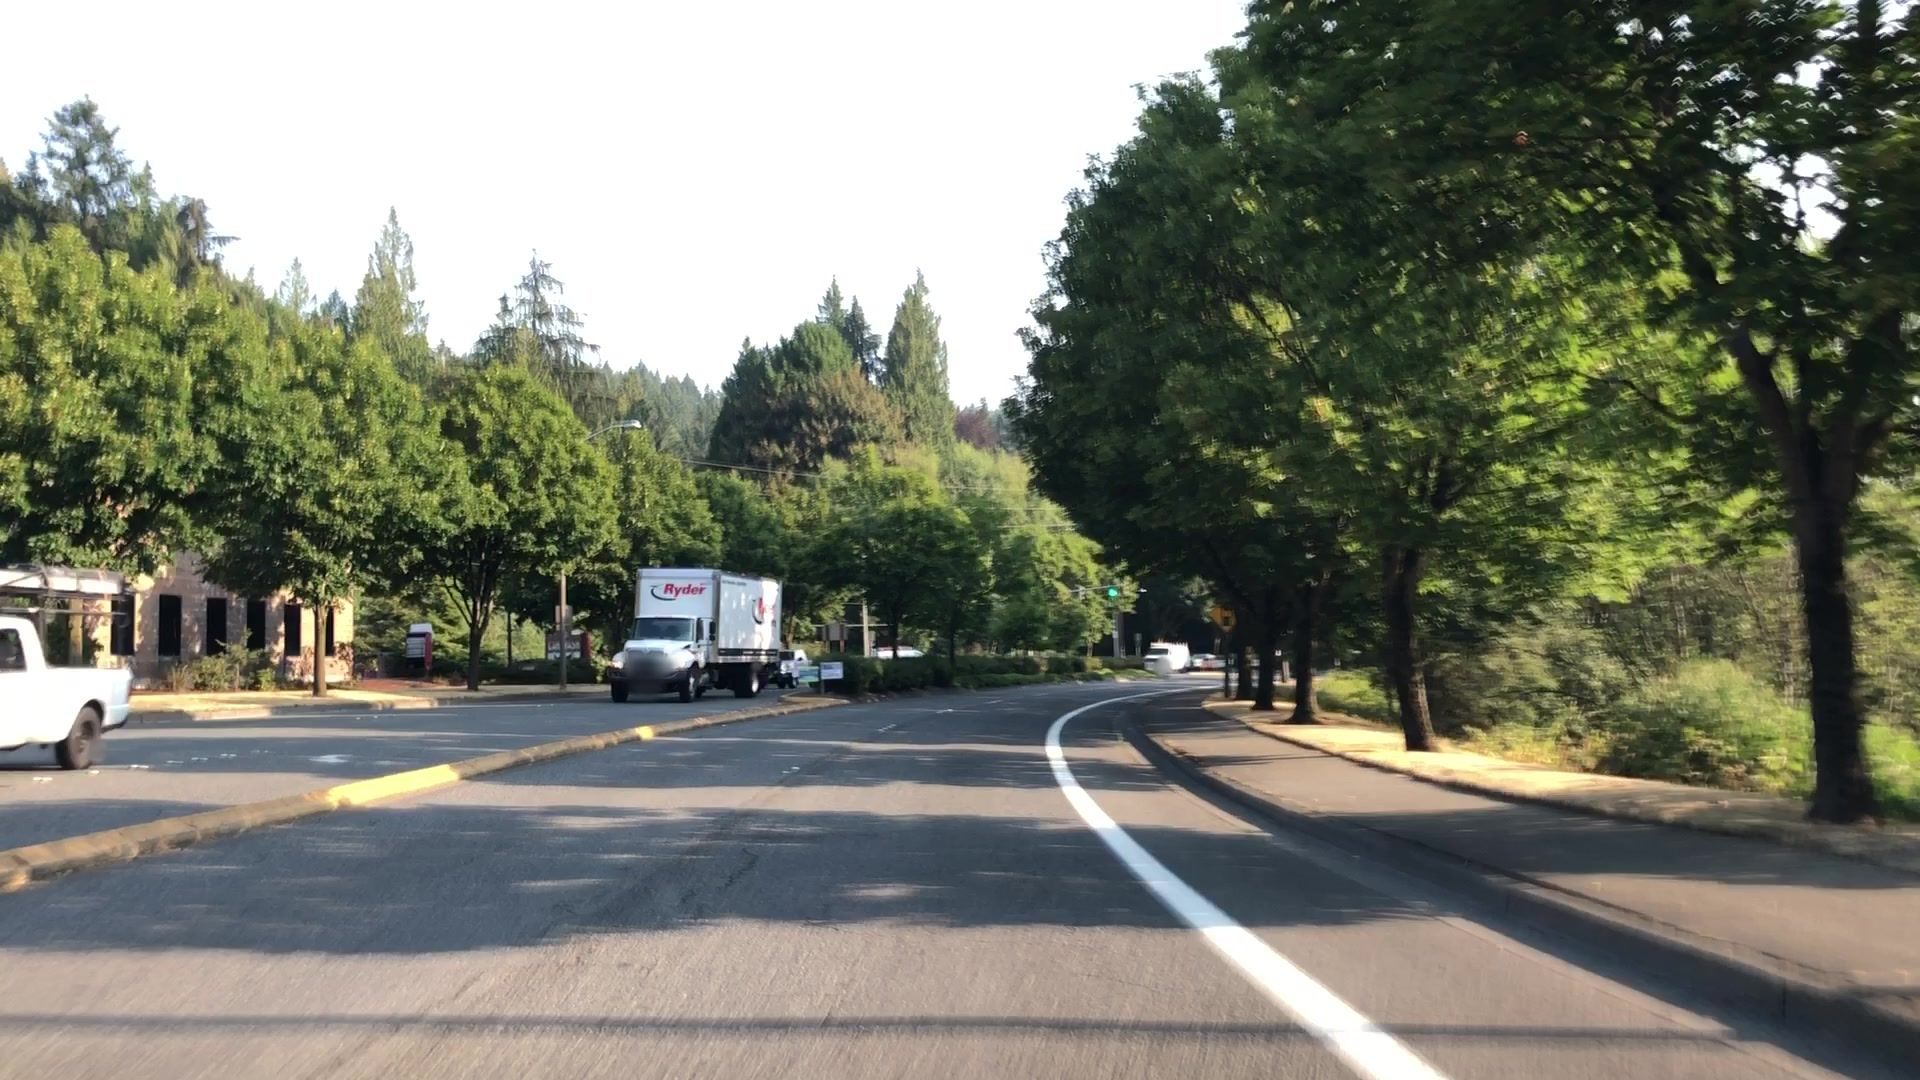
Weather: clear
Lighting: day
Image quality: good
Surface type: cycling surface
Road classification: secondary
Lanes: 2
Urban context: suburban or peri-urban
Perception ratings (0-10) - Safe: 5.93, Lively: 6.79, Beautiful: 8.24, Boring: 2.32, Depressing: 4.88, Wealthy: 4.43